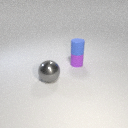
small purple rubber cylinder to the right of large gray metal sphere